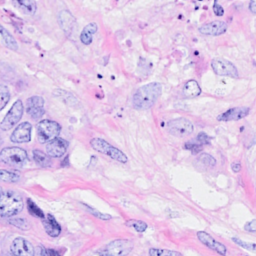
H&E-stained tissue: Breast